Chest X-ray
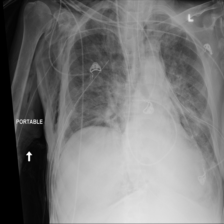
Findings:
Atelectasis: negative
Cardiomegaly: negative
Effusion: negative
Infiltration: positive
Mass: negative
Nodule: negative
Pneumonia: negative
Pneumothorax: positive
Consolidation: negative
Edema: negative
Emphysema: positive
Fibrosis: negative
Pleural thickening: negative
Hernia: negative